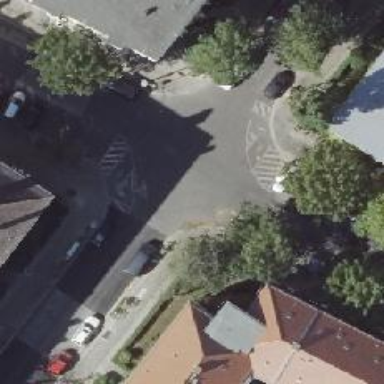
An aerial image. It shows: Unmarked crossing on the road.